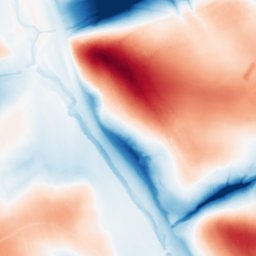
Category: classical
Decomposition family: gaussian_anisotropic
Decomposition parameters: sigma_x: 2
sigma_y: 50
Upsampling method: quintic
Upsampling parameters: scale: 8
Upsampling scale: 8